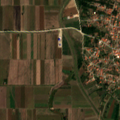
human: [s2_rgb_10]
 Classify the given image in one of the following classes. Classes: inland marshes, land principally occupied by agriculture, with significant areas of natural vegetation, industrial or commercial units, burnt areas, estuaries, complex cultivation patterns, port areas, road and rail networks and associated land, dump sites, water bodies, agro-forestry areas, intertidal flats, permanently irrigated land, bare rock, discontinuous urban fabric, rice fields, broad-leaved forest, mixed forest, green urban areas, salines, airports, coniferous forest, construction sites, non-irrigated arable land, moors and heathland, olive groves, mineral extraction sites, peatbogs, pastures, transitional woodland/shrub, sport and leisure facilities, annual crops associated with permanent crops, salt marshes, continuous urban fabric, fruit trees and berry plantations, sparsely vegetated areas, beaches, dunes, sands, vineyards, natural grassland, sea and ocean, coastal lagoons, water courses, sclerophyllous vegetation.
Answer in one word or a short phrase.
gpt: discontinuous urban fabric, non-irrigated arable land, complex cultivation patterns